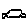
Label: car